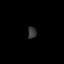
Tissue: lung
Cell type: Epithelial cells
Senescence score: 0.2015
Nuclear area (px): 101
Mean DAPI intensity: 54.327